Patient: sex F, age 77
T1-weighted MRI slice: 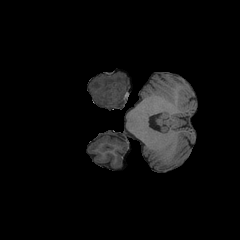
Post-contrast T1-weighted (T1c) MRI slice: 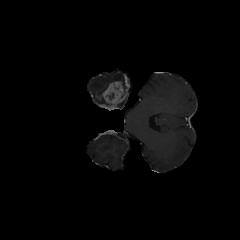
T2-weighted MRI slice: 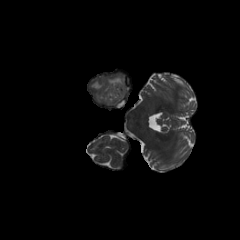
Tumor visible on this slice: yes
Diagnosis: Glioblastoma, IDH-wildtype
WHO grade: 4